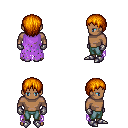
a pixel art fantasy rpg character, male body template, human, dark skin, maroon tattered cape, teal pants, dark blonde plain hairstyle, metal gloves, metal boots, four views (front, back, left, right), 2x2 character sprite sheet, small pixel art, hard edges, no anti-aliasing